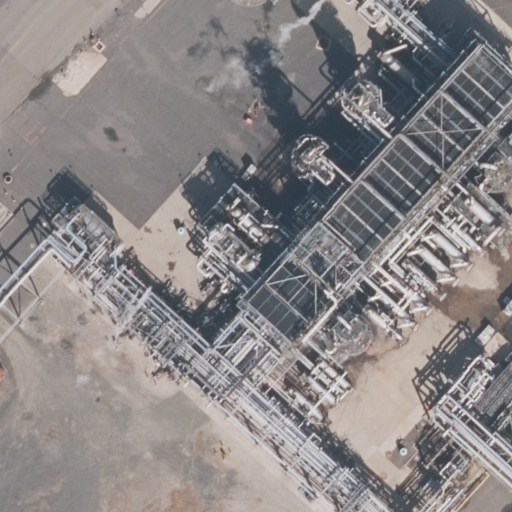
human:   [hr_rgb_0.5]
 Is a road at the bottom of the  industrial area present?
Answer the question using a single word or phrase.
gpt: no

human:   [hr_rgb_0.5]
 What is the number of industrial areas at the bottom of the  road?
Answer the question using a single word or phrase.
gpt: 1

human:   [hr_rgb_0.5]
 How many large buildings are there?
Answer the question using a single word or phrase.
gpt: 0

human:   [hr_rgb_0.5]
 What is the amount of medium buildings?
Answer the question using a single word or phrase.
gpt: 0

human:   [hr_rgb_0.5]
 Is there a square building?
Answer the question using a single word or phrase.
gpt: no

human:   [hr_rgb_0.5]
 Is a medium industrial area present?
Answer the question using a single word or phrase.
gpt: no

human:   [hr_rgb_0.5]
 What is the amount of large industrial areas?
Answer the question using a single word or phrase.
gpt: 1

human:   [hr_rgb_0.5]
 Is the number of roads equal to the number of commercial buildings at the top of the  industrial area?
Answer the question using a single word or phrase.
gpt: no

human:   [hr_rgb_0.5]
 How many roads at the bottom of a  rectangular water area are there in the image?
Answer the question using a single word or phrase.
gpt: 0

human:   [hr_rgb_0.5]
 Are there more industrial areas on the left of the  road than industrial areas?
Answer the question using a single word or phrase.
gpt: no

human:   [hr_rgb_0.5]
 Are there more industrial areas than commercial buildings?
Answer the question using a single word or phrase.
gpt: yes

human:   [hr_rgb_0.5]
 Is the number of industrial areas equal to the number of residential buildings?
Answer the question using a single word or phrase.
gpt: no

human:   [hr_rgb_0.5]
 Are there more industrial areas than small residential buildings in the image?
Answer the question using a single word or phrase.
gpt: yes

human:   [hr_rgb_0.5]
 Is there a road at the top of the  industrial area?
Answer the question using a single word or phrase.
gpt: yes

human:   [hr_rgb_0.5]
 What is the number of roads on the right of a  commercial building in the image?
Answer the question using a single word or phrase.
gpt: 0

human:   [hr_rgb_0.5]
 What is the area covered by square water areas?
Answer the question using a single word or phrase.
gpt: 0m2

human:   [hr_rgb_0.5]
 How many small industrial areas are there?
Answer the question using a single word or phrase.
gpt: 0

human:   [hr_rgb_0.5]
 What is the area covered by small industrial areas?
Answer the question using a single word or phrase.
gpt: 0m2

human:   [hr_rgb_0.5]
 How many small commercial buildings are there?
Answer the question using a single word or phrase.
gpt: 0

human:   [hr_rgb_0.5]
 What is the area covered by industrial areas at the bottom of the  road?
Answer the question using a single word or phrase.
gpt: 10583m2

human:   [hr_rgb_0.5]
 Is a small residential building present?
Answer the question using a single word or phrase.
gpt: no

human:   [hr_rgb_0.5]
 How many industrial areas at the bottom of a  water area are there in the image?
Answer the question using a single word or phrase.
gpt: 0

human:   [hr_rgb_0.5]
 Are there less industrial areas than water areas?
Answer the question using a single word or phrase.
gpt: no

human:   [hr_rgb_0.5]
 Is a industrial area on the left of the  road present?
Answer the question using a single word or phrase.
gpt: no

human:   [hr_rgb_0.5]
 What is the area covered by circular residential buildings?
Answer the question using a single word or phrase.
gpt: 0m2

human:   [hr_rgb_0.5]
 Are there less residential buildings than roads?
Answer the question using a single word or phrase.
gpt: yes

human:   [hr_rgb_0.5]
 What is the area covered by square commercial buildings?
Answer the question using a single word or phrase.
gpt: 0m2

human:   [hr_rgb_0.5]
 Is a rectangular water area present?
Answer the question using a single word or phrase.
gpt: no

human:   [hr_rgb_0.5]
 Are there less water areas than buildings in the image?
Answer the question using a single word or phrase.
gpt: no

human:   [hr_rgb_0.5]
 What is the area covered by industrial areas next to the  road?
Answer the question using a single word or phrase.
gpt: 10583m2

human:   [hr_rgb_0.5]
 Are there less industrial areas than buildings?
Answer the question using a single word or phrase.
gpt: no

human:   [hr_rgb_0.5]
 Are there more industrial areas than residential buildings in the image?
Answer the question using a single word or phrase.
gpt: yes

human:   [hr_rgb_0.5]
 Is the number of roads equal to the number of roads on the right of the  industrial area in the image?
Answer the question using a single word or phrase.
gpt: no

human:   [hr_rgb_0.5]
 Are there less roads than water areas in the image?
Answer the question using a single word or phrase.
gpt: no

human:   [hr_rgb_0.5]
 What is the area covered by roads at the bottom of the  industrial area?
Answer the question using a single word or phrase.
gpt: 0m2

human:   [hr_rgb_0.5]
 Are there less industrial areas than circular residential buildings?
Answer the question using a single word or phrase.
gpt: no